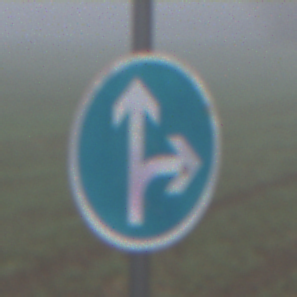
Verkehrszeichen: VorgeschriebeneFahrtrichtungGeradeausOderRechts
Umgebung: Outdoor, RoadRail
Tageszeit: MorningAfternoon
Wetter: Overcast
Licht: Natural
Jahreszeit: NotSpecified
Kontrast: LowContrast